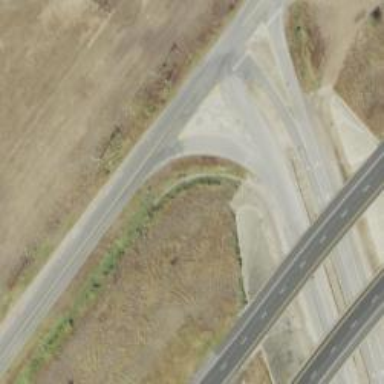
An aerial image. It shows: Secondary road with frontage road alongside.